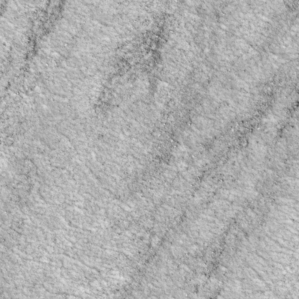
Label: non_frost